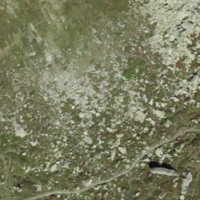
EUNIS habitat code: 31
Species observed at this site:
Geum montanum